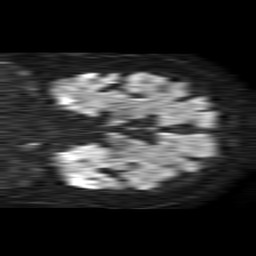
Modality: TRACE
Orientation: coronal
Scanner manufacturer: philips
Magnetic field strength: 1.5 T
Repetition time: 4.6 s
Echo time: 0.08631 s